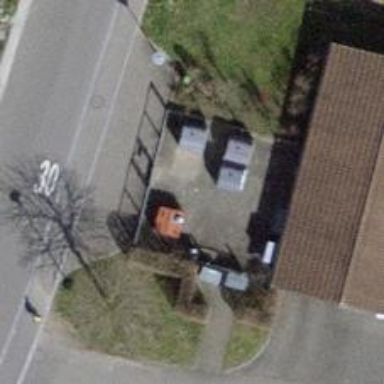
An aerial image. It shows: Recycling container in the area designated for recycling.